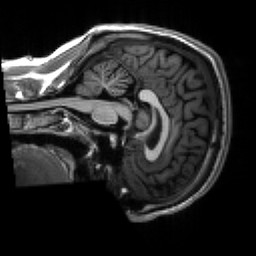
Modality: T1w
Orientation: sagittal
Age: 19
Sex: male
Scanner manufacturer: siemens
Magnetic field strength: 3 T
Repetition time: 2.3 s
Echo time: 0.00266 s